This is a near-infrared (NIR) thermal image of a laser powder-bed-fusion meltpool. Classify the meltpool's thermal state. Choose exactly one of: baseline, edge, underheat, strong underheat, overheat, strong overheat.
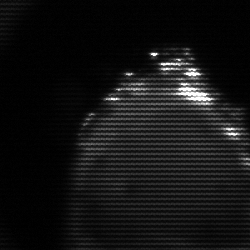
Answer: edge